Question: I am working with the Weemo sdk and up to now it is looking very promising. However I have encountered one problem while writing app based on it. I have registered a CallStatusChanged listener to the eventbus and I have no problem receiving the event on the receiver when the caller calls. However the WeemoCall object is not well constructed and the getCallId() method returns 0 (see the following code ). To my understanding event.getCaller will return the id of the caller so we can latter on use it to establish a call. can anyone help me to solve this ? I have attached a screenshot of the call object I took during debuging.
'''
@WeemoEventListener
public void onCallStatusChanged(final CallStatusChangedEvent event){
String msg = "";
Log.i(TAG,"onCallStatusChanged" + event.toString());
switch (event.getCallStatus()){
case CREATED:
msg = "call created";
break;
...
case RINGING:
msg = "call is ringing";
Intent i = new Intent(this, VideoCallingActivity.class);
i.putExtra(INCOMING_CALL_ID_EXTRA, event.getCall().getCallId()); //getCallId returns 0 ?!
startActivity(i);
break;
...
}
Log.i(TAG,msg);
}
'''

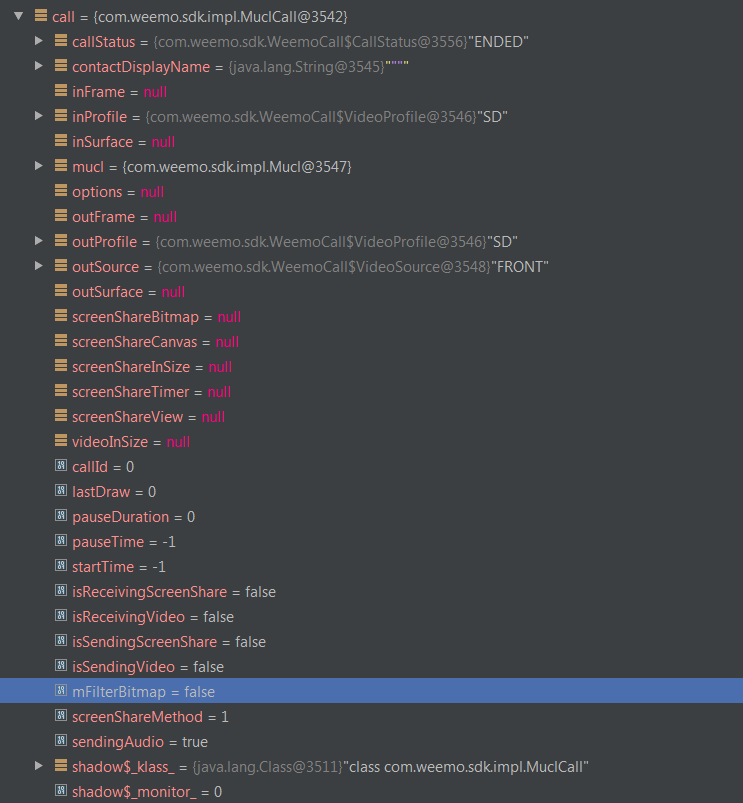
Answer: The 'WeemoCall.getCallId()' method returns an int that is used internally as a index.
This way, the first call will have its 'getCallId()' equals to '0', the second will have it equals to 1, and so on and so forth.
So, in order to get the corresponding WeemoCall object on your second activity, you can simply do the following:
'''
@Override
protected void onCreate(Bundle savedInstanceState) {
super.onCreate(savedInstanceState);
int callId = savedInstanceState.getInt(INCOMING_CALL_ID_EXTRA);
WeemoCall call = Weemo.instance().getCall(callId);
}
'''
You could also use this method that will return the current WeemoCall:
'''
@Override
protected void onCreate(Bundle savedInstanceState) {
super.onCreate(savedInstanceState);
WeemoCall call = Weemo.instance().getCurrentCall();
}
'''